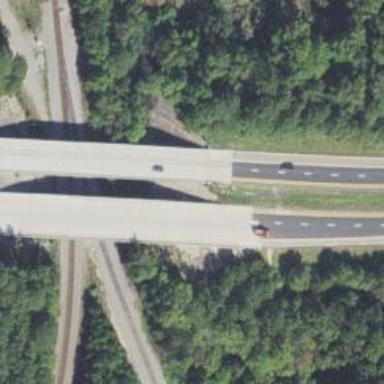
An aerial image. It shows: Beam-structured bridge on trunk expressway.